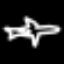
Label: airplane